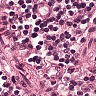
Metastatic tissue present: no